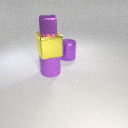
large purple metal cylinder to the right of large purple rubber cylinder